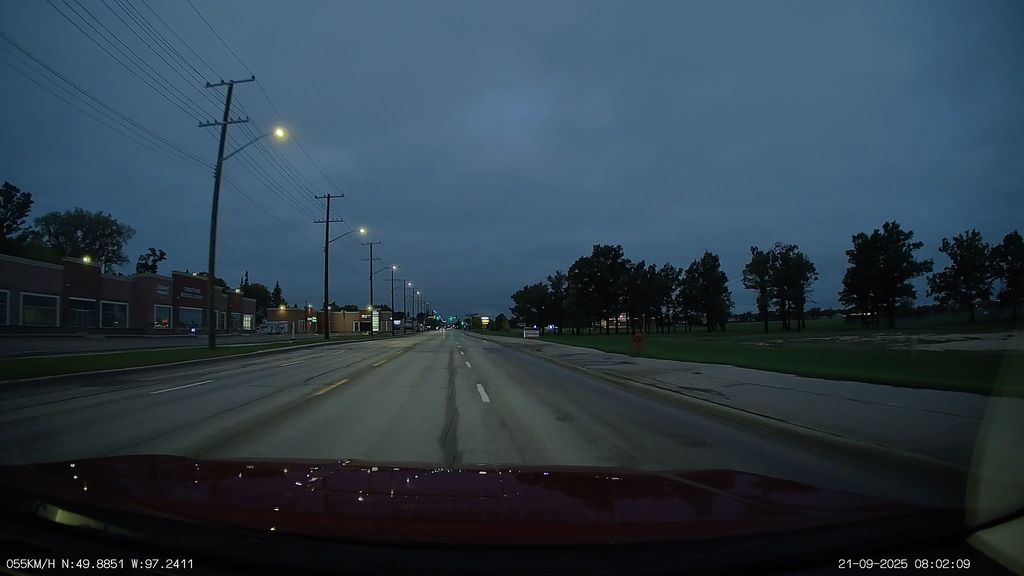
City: winnipeg